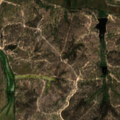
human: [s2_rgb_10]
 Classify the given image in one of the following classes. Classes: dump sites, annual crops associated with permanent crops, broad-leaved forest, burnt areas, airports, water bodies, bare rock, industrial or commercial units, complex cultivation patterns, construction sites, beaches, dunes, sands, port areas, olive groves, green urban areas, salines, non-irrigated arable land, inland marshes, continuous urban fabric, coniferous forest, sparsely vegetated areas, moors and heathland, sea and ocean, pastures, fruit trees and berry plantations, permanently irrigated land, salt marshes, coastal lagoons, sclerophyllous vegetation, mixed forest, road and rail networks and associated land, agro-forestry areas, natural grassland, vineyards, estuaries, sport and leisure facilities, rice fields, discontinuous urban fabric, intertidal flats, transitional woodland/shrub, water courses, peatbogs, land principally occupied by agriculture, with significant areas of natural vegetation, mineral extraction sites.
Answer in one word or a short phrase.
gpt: rice fields, broad-leaved forest, transitional woodland/shrub